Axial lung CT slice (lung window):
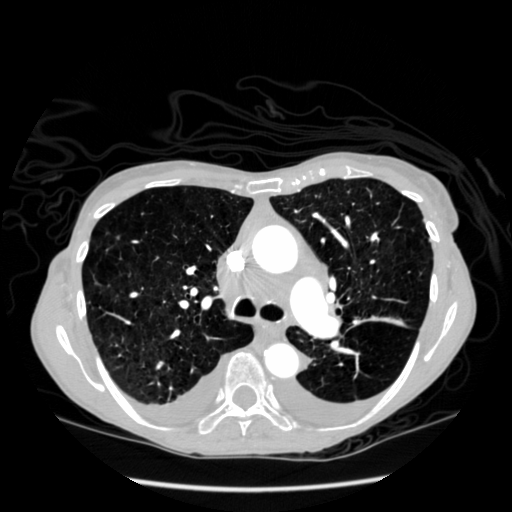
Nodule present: no